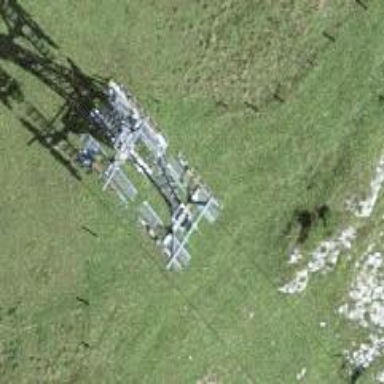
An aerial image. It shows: Pylon for aerialway.